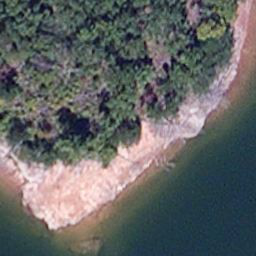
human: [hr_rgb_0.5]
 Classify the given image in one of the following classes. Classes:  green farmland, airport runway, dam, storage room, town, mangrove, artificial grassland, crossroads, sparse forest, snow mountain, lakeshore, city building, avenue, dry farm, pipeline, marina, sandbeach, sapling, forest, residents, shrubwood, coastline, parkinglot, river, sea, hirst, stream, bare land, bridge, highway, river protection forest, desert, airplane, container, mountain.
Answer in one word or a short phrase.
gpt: lakeshore